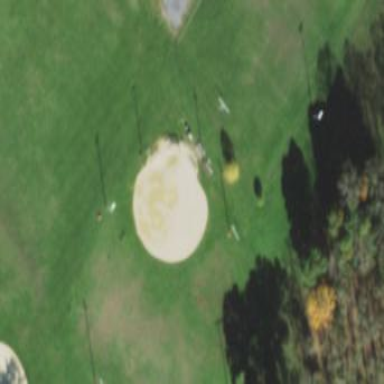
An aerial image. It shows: Baseball pitch for leisure land.